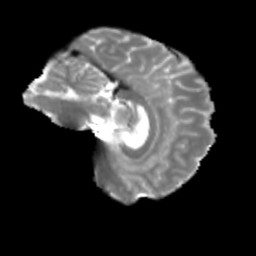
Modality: T2w
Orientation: sagittal
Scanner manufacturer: siemens
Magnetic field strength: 3 T
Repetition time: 4 s
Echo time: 0.0594 s